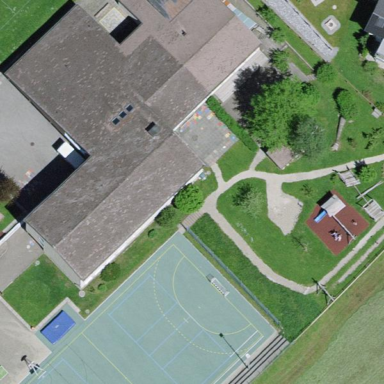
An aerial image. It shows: School building.